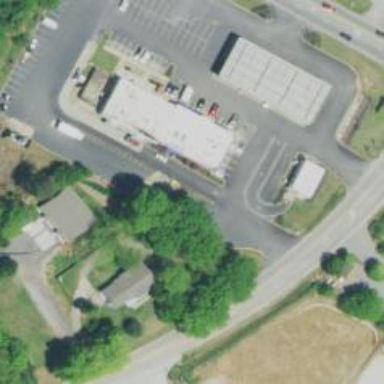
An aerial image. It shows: Convenience shop.